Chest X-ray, PA view. Patient: 55 years old, sex M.
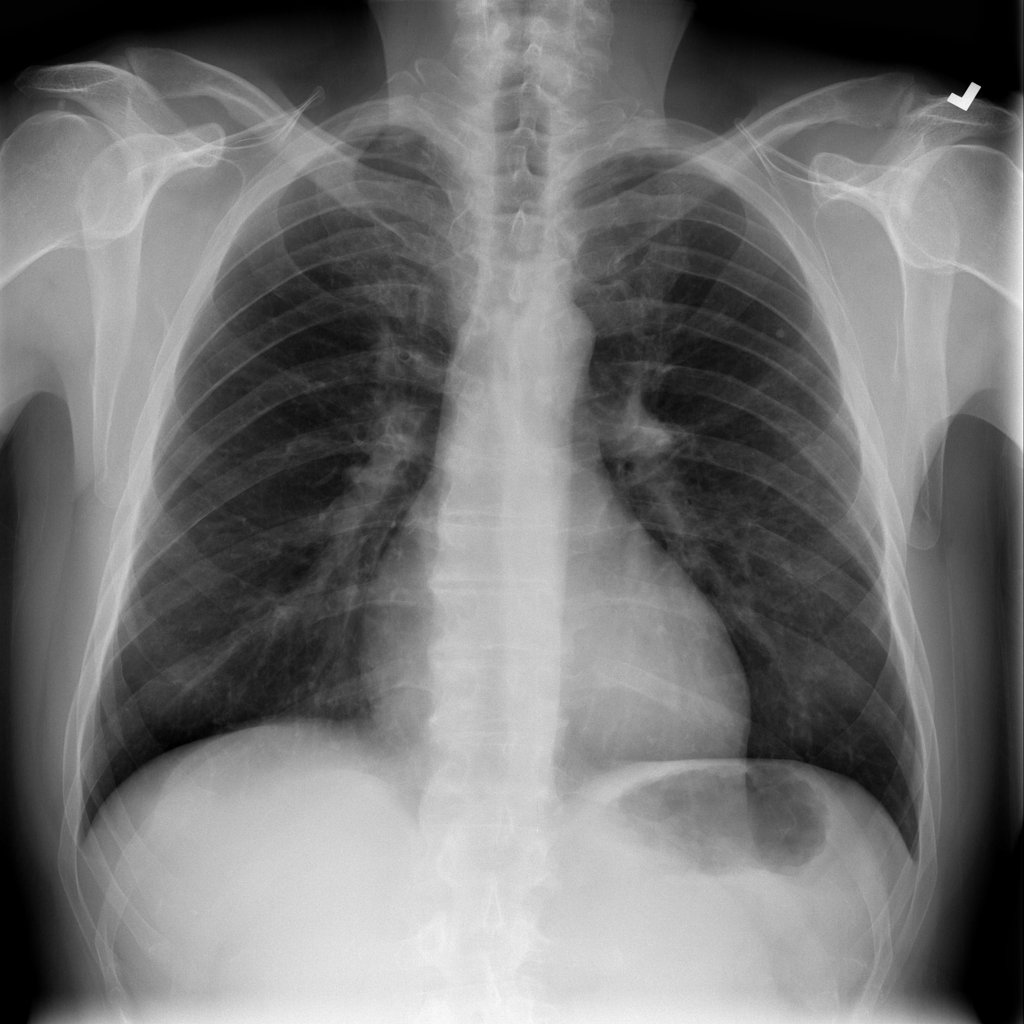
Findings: No Finding